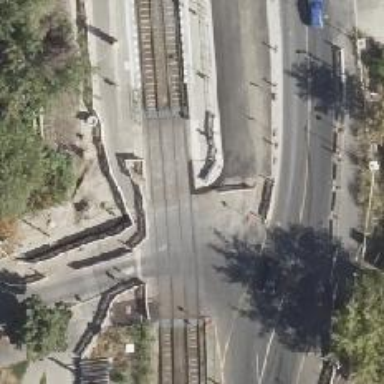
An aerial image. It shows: Uncontrolled tram crossing.